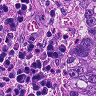
Metastatic tissue present: yes